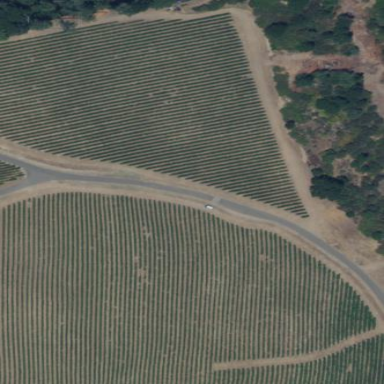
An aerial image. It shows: Vineyard with wine grapes as the main crop.